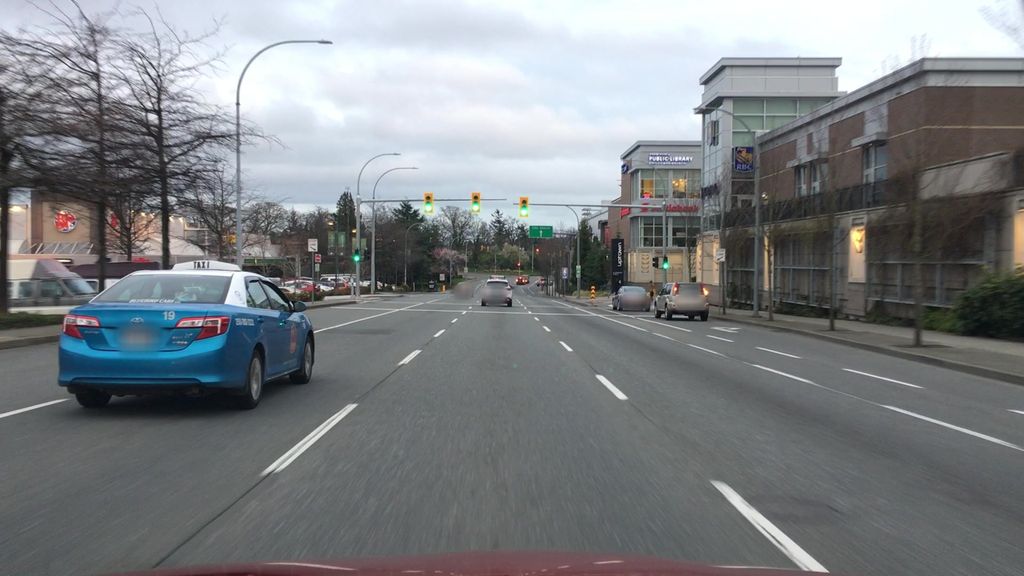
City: victoria